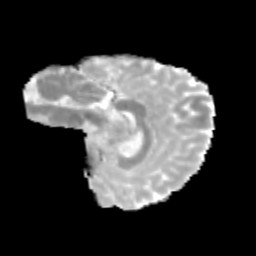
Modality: MD
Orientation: sagittal
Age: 14
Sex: female
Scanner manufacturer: siemens
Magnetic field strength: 3 T
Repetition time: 3.8 s
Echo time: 0.07 s